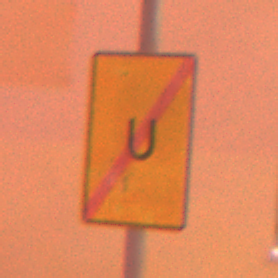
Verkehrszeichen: EndeUmleitung
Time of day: Night
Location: Outdoor (Urban)
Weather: Overcast
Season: Winter
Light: Artificial